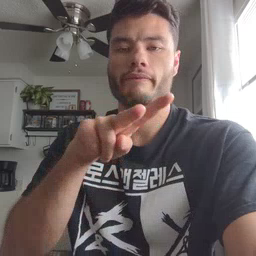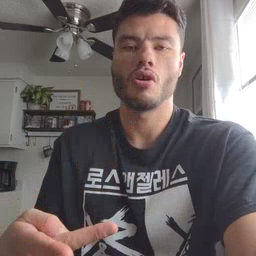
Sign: fall